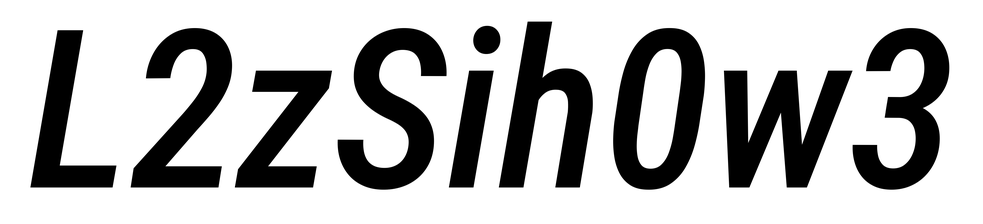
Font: Roboto-Italic_Condensed_Medium_Italic